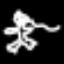
Label: frog